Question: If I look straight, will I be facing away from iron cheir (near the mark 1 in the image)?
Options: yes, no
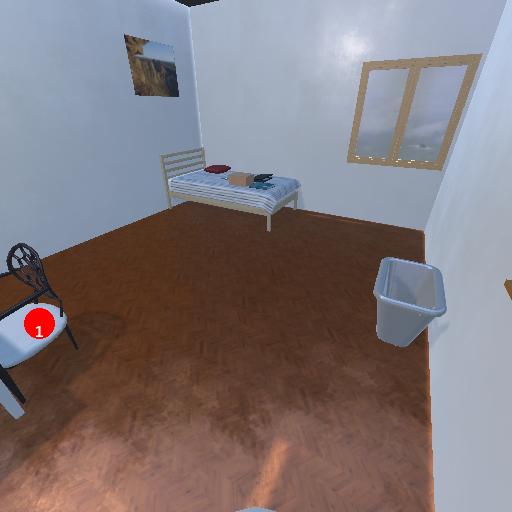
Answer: yes